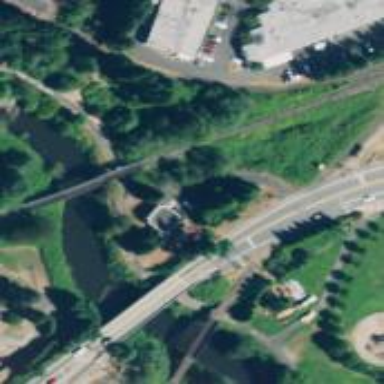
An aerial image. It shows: Bridge.